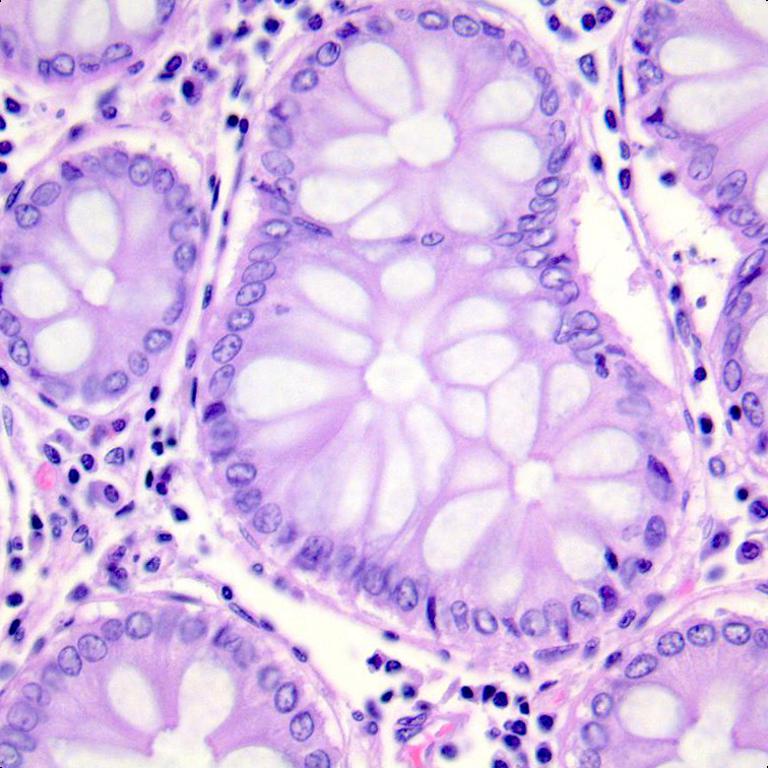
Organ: colon
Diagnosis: benign